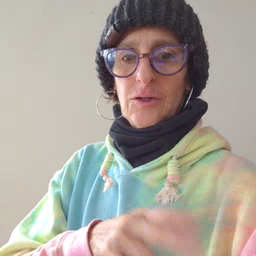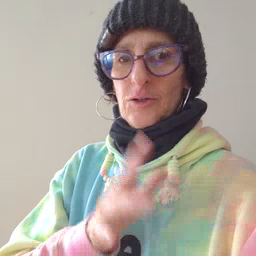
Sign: grandma